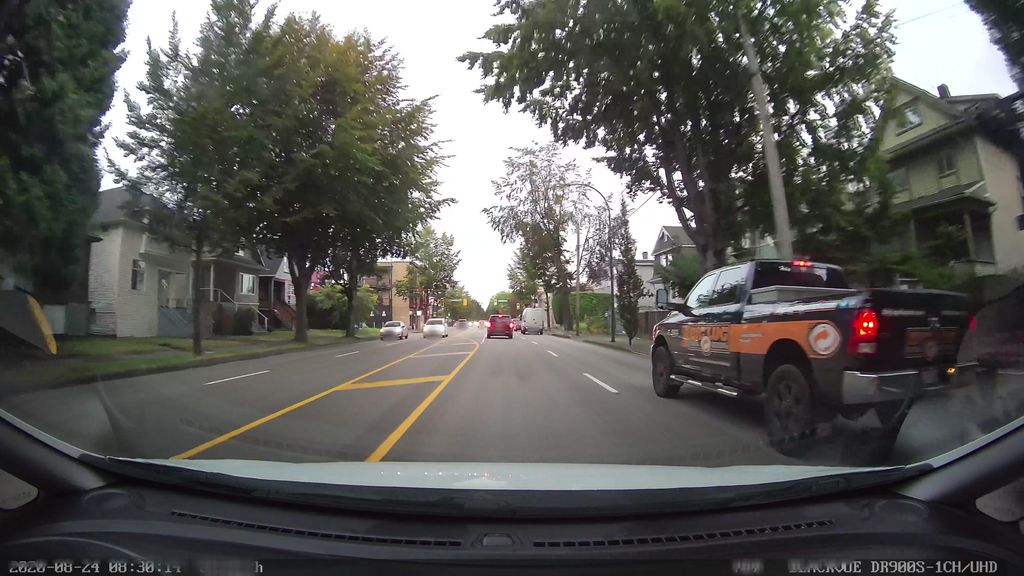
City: vancouver